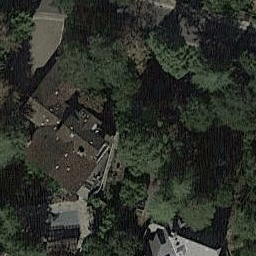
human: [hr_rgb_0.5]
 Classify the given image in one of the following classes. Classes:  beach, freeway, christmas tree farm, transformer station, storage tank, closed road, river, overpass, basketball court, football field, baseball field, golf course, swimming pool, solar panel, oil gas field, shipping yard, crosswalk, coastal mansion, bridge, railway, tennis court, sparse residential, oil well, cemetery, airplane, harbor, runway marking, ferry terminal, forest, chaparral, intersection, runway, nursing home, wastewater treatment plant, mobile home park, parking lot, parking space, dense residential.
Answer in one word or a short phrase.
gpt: sparse residential